Current action and preconditions to check: trajectory_clear

Your task: For each precondition in the list above, predict whether it will hold at this action.

Consider the current scene as observed from the mobile robot's camera, and analyze the predicted future states of all dynamic agents (e.g., people, animals, vehicles, or any moving entities) within the NEXT SECOND.

IMPORTANT: Only answer "very likely" if you are absolutely certain—based on strong, clear evidence—that a dynamic agent will violate the precondition in the predicted future state. Do NOT answer "very likely" for unlikely, ambiguous, or low-probability risks.

Ask yourself for each precondition: Is there a high probability, with clear and convincing evidence, that the predicted future states of any dynamic agent will interfere with the predicted future state of the currently executing action within the NEXT SECOND, causing that precondition to fail?

Assess the risk level based on these predictions. Use "likely" or "very likely" if motions create a clear risk of interference.

Use "neutral" or "improbable" if agents are nearby but their predicted paths are clearly diverging or non-conflicting.

Failure Risk Categories: "very improbable", "improbable", "neutral", "likely", "very likely"

Answer Format: Output ONLY the probability_of_failure value from these categories: "very improbable", "improbable", "neutral", "likely", "very likely"

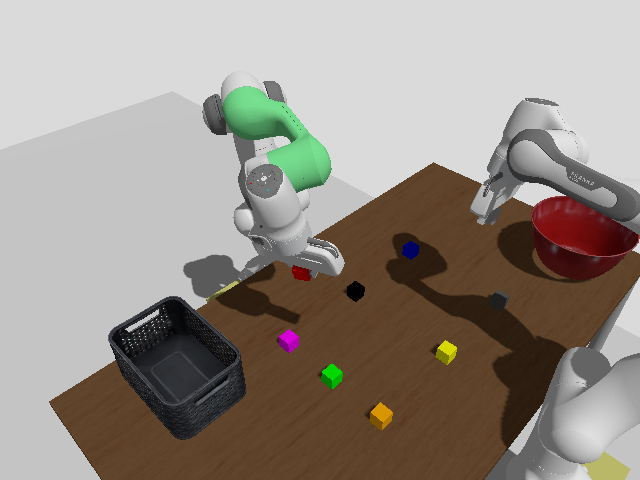

Answer: very improbable